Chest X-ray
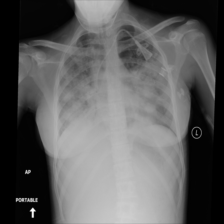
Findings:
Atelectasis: negative
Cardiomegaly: negative
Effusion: negative
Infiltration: negative
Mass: negative
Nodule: negative
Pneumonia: negative
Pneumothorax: negative
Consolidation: negative
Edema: negative
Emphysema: negative
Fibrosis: negative
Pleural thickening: negative
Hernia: negative